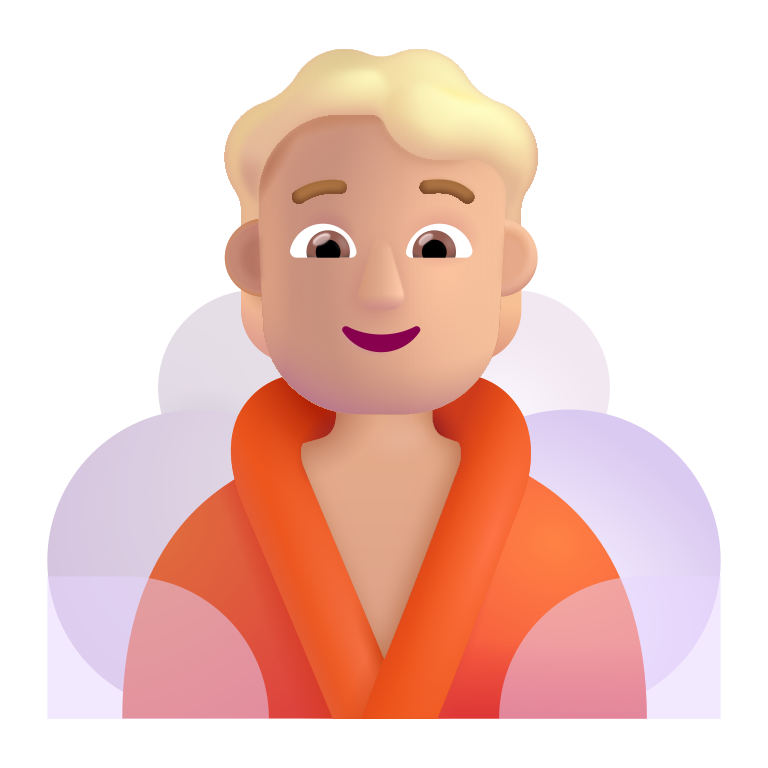
person in steamy room color  light